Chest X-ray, AP view. Patient: 57 years old, sex F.
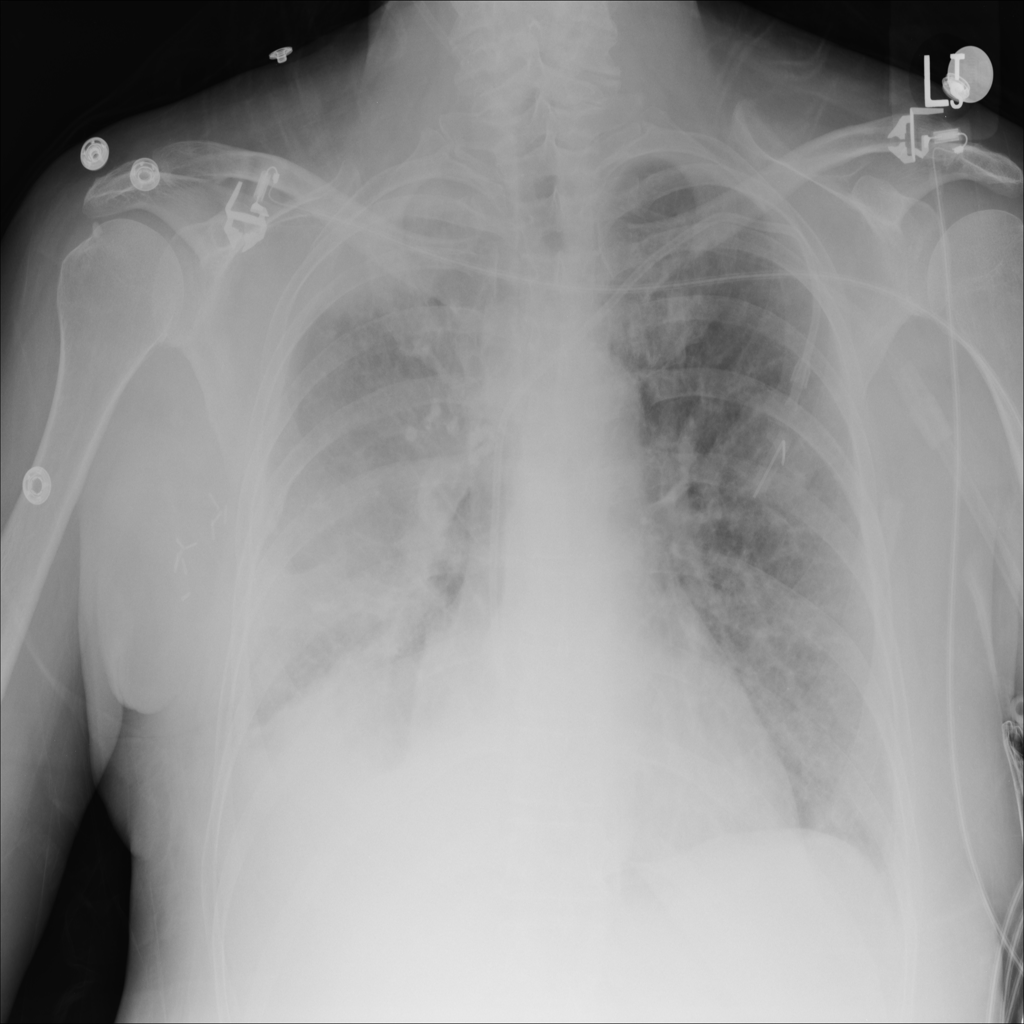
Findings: No Finding